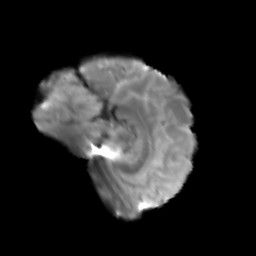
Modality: T2w
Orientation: sagittal
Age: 47
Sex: male
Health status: healthy
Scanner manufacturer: siemens
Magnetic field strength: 3 T
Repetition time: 3.6 s
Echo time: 0.0964 s